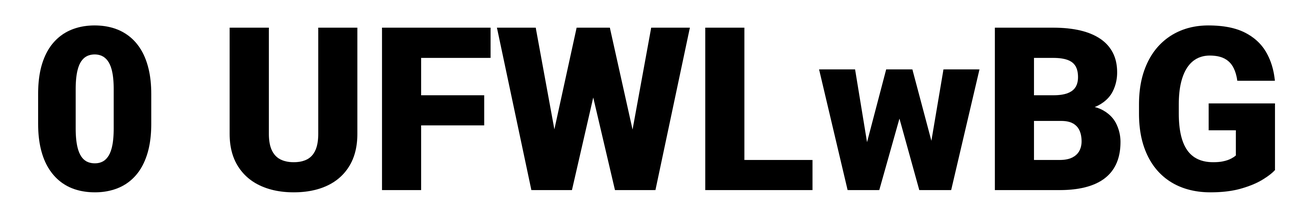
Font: Roboto_Black